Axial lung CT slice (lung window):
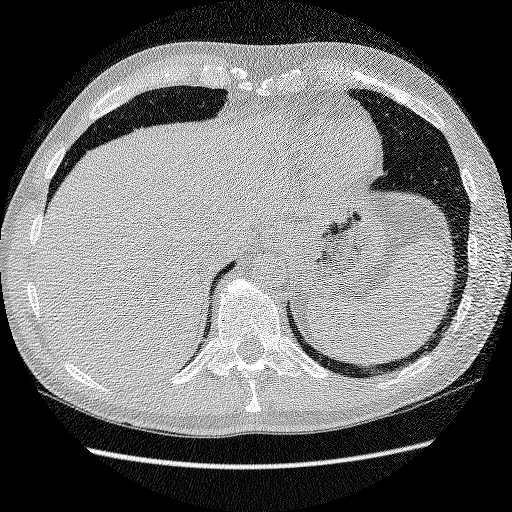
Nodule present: no